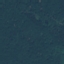
Land use / land cover: Forest